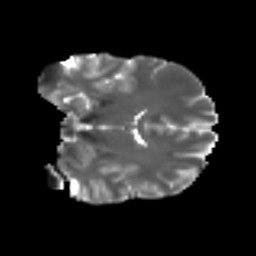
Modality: T2w
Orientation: coronal
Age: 31
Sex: male
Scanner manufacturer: ge
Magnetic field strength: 3 T
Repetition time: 7.8 s
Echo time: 0.0607 s